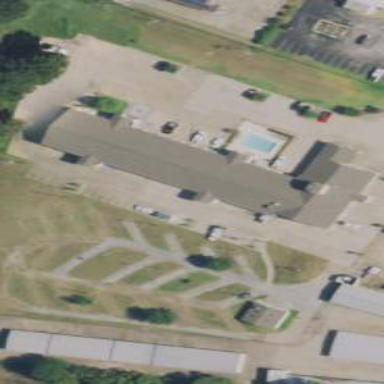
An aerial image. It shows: Hotel building.